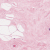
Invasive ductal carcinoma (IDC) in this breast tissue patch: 0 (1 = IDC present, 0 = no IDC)